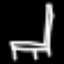
Label: chair